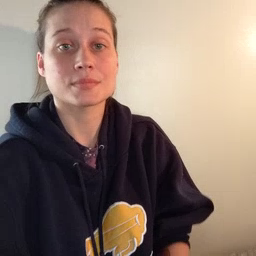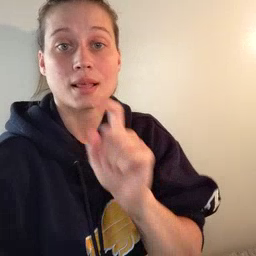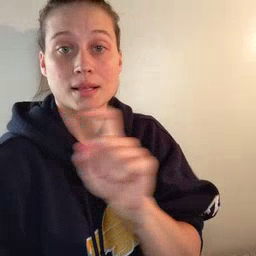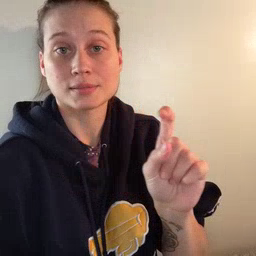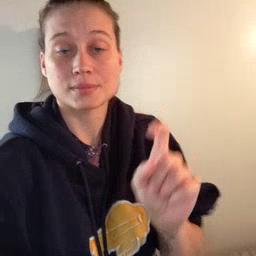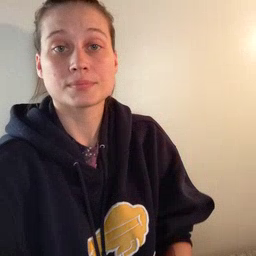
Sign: closet